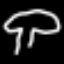
Label: mushroom